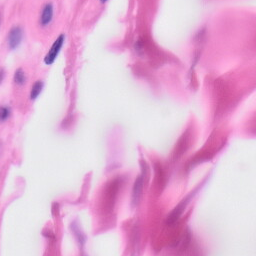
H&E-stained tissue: Skin